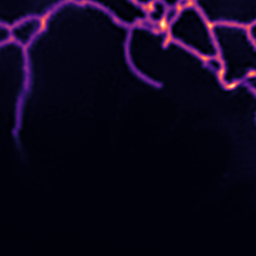
Label: Super-resolution ER image